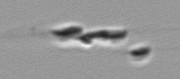
Label: Dinobryon